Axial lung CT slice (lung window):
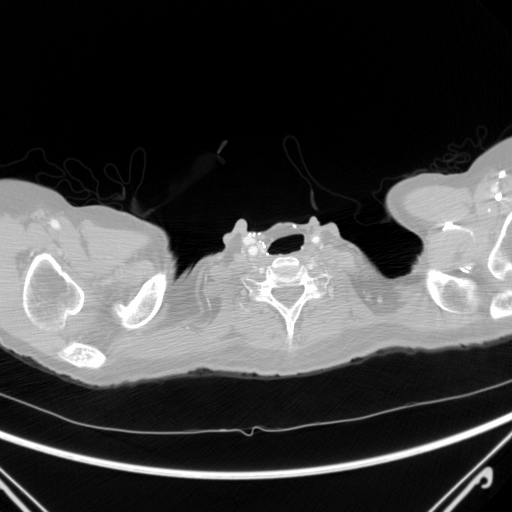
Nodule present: no